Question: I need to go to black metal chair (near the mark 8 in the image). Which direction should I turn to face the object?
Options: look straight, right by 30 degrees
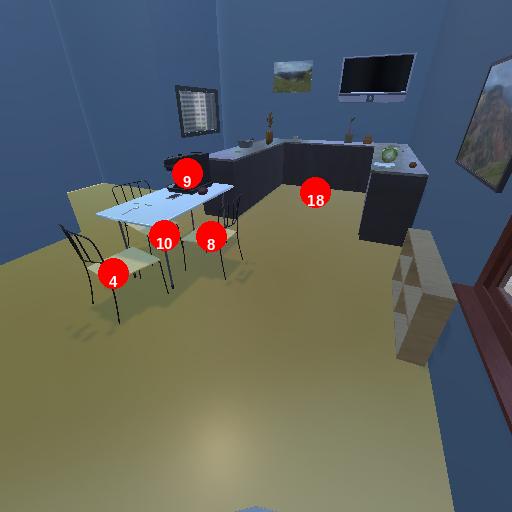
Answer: look straight